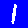
Digit: 1